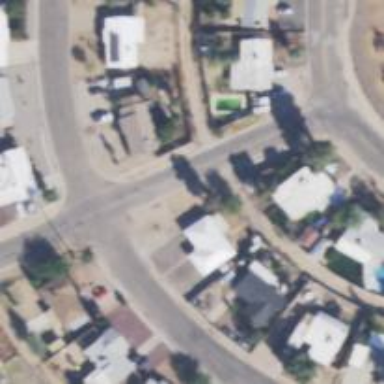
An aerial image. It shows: Alleyway designated as service road.